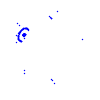
Particle: proton